【题型】证明题　【知识点】立体几何　【难度】medium
如图, 在四棱柱 \(ABCD-A_1B_1C_1D_1\) 中, 平面 \(CDD_1C_1 \perp\) 平面 \(A_1B_1C_1D_1\), \(AB \parallel CD\), \(AD \perp CD\), \(AB = B_1C = 3\), \(AA_1 = 2AD = 2CD = 2\).

(1) 证明: \(AA_1 \perp\) 平面 \(ABCD\);

(2) 求四棱柱 \(ABCD-A_1B_1C_1D_1\) 的体积;

(3) 求直线 \(AB\) 与平面 \(AB_1C\) 所成角的正弦值.
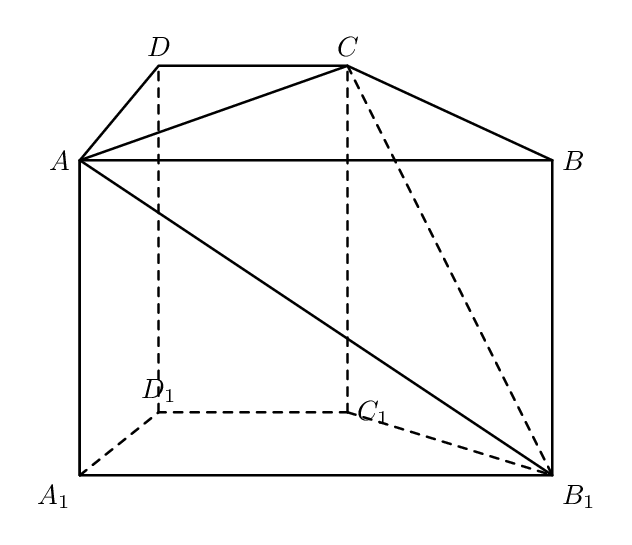
【解答】
\textbf{【答案】}
(1)证明见解析\\
(2)$4$\\
(3)$\dfrac{2\sqrt{17}}{17}$

\vspace{0.5em}

\textbf{【分析】}
(1) 在$A_1B_1$上取点$E$，使得$A_1E=1$，连接$C_1E$，即可说明$CC_1 \perp B_1C_1$，由面面垂直的性质得到$A_1D_1 \perp$平面$CDD_1C_1$，即可得到$A_1D_1 \perp CC_1$，从而证明$CC_1 \perp$平面$A_1B_1C_1D_1$，再根据平行关系即可得证；\\
(2) 根据柱体的体积公式计算可得；\\
(3) 作$BH \perp$平面$AB_1C$，垂足为$H$，连接$AH$，则$\angle BAH$是直线$AB$与平面$AB_1C$所成的角，利用等体积法求出$BH$，即可得解。

\vspace{0.5em}

\textbf{【详解】}
(1) 在$A_1B_1$上取点$E$，使得$A_1E=1$，连接$C_1E$，因为$AD \perp CD$，$AB \parallel CD$，\\
所以$A_1D_1 \perp C_1D_1$，$A_1B_1 \parallel C_1D_1$，\\
又$AA_1 = 2AD = 2CD = 2$，即$A_1D_1 = C_1D_1 = 1$，\\
所以四边形$A_1EC_1D_1$是正方形.

因为$C_1E = A_1D_1 = 1$，$B_1E = 2$，所以$B_1C_1 = \sqrt{C_1E^2 + B_1E^2} = \sqrt{5}$.\\
因为$CC_1 = 2$，$B_1C = 3$，所以$B_1C_1^2 + CC_1^2 = B_1C^2$，所以$CC_1 \perp B_1C_1$，\\
因为平面$CDD_1C_1 \perp$平面$A_1B_1C_1D_1$，且平面$CDD_1C_1 \cap$平面$A_1B_1C_1D_1 = C_1D_1$，\\
$A_1D_1 \perp C_1D_1$，$A_1D_1 \subset$平面$A_1B_1C_1D_1$，\\
所以$A_1D_1 \perp$平面$CDD_1C_1$.\\
因为$CC_1 \subset$平面$CDD_1C_1$，所以$A_1D_1 \perp CC_1$.\\
因为$A_1D_1$，$B_1C_1 \subset$平面$A_1B_1C_1D_1$，且$A_1D_1$与$B_1C_1$相交，所以$CC_1 \perp$平面$A_1B_1C_1D_1$.\\
因为平面$ABCD \parallel$平面$A_1B_1C_1D_1$，$AA_1 \parallel CC_1$，所以$AA_1 \perp$平面$ABCD$.

\vspace{0.5em}

(2) 由题意可得梯形$ABCD$的面积$S = \dfrac{(1+3) \times 1}{2} = 2$，\\
则四棱柱$ABCD-A_1B_1C_1D_1$的体积$V = Sh = 2 \times 2 = 4$.

\vspace{0.5em}

(3) 作$BH \perp$平面$AB_1C$，垂足为$H$，连接$AH$，\\
则$\angle BAH$是直线$AB$与平面$AB_1C$所成的角，\\
由题意可得$\triangle ABC$的面积$S_1 = \dfrac{1}{2} \times 3 \times 1 = \dfrac{3}{2}$，\\
由(1)可知$AA_1 \perp$平面$ABCD$，\\
所以三棱锥$B_1-ABC$的体积$V_1 = \dfrac{1}{3}S_1 \cdot AA_1 = \dfrac{1}{3} \times \dfrac{3}{2} \times 2 = 1$，\\
因为$AD = CD = 1$，且$AD \perp CD$，所以$AC = \sqrt{AD^2 + CD^2} = \sqrt{2}$.\\
由(1)可知$AA_1 \perp$平面$A_1B_1C_1D_1$，$A_1B_1 \subset$平面$A_1B_1C_1D_1$，所以$AA_1 \perp A_1B_1$.\\
又$AA_1 = 2$，$A_1B_1 = 3$，所以$AB_1 = \sqrt{AA_1^2 + A_1B_1^2} = \sqrt{13}$.\\
在$\triangle AB_1C$中由余弦定理可知$AB_1^2 = AC^2 + B_1C^2 - 2AC \cdot B_1C \cos \angle ACB_1$，\\
则$\cos \angle ACB_1 = \dfrac{AC^2 + B_1C^2 - AB_1^2}{2AC \cdot B_1C} = \dfrac{2 + 9 - 13}{2\sqrt{2} \times 3} = -\dfrac{\sqrt{2}}{6}$，\\
所以$\sin \angle ACB_1 = \dfrac{\sqrt{34}}{6}$，则$\triangle AB_1C$的面积$S_2 = \dfrac{1}{2}AC \cdot B_1C \sin \angle ACB_1 = \dfrac{\sqrt{17}}{2}$，\\
故三棱锥$B-AB_1C$的体积$V_2 = \dfrac{1}{3}S_2 \cdot BH = \dfrac{\sqrt{17}}{6}BH$.\\
因为$V_1 = V_2$，所以$\dfrac{\sqrt{17}}{6}BH = 1$，解得$BH = \dfrac{6\sqrt{17}}{17}$，\\
则$\sin \angle BAH = \dfrac{BH}{AB} = \dfrac{2\sqrt{17}}{17}$，即直线$AB$与平面$AB_1C$所成角的正弦值为$\dfrac{2\sqrt{17}}{17}$.
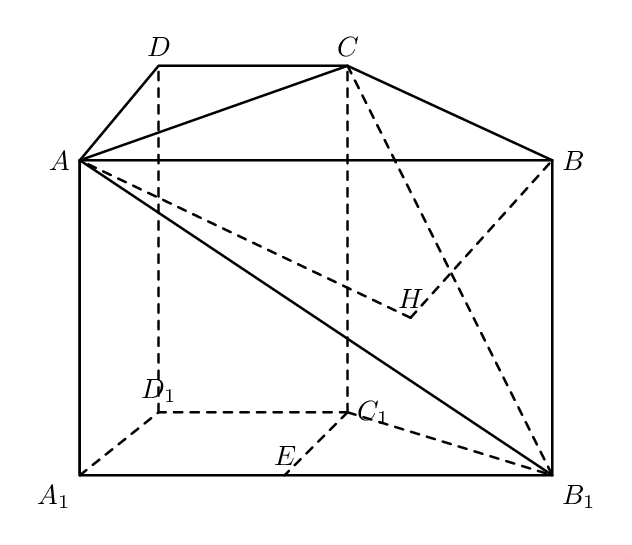